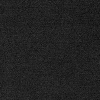
Atmospheric dust classification: dusty